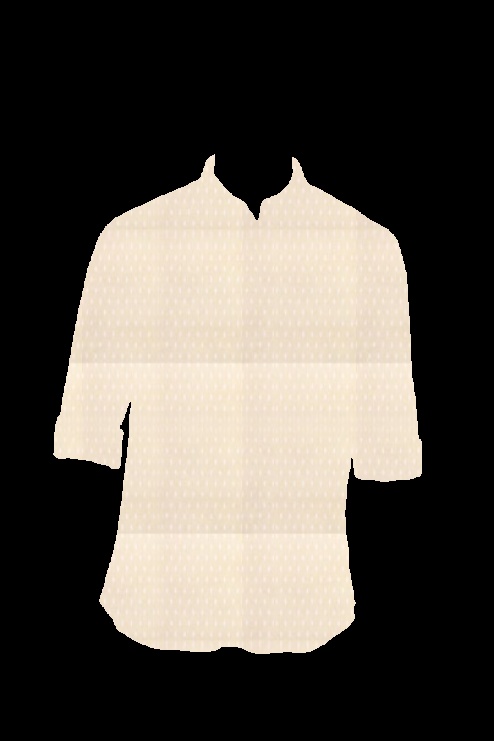
beige white linen tee